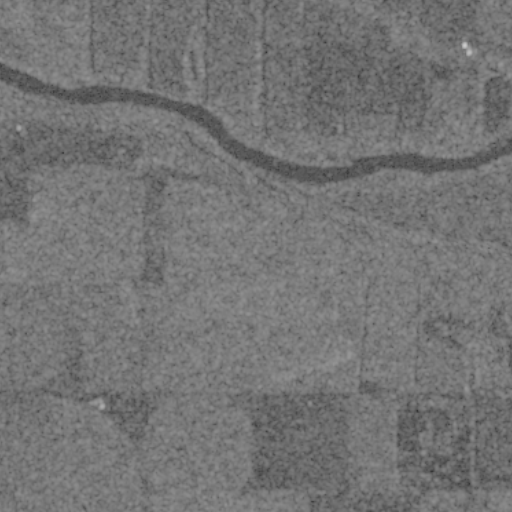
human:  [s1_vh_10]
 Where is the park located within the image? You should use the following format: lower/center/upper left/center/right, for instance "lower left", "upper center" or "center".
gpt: The park is located in the upper right of the image.
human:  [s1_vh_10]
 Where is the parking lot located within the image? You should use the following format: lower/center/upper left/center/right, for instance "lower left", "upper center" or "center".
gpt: The parking lot is located in the upper right of the image.
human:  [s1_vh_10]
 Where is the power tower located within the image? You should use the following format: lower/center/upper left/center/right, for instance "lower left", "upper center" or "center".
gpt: There is no power tower in the image.

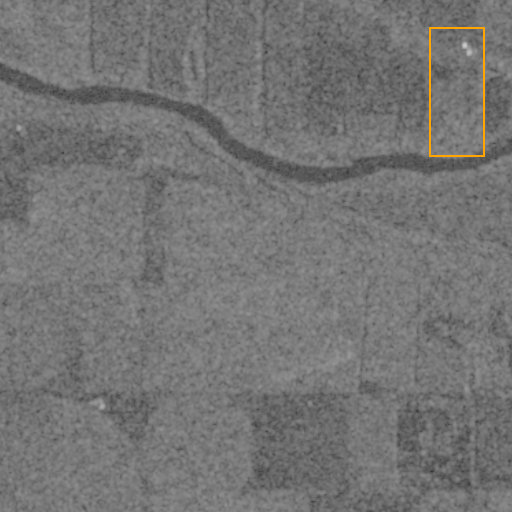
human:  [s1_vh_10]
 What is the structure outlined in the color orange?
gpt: The structure outlined in orange is a park.
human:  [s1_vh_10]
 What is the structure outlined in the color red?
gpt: There is no red outline.